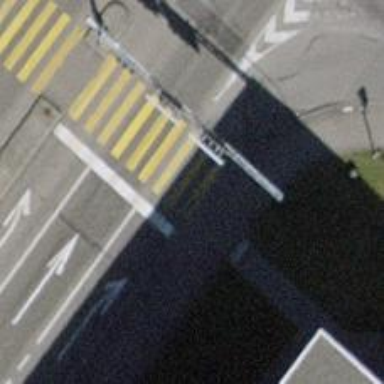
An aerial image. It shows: Primary highway with asphalt surface and separate sidewalk.